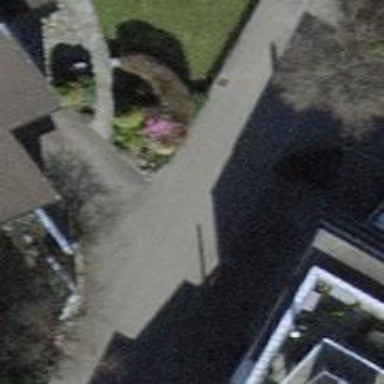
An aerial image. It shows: Footway covered with grass pavers.